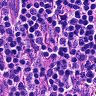
Metastatic tissue present: no